Question: I'm having a problem with this tutorial: <URL>
Indeed, I encounter this error when I try to execute this code:
'''
import numpy as np
import cv2
img = cv2.imread("onepoint.png", 0)
canny_img = cv2.Canny(img,150,200)
ret,thresh = cv2.threshold(canny_img,127,255,0)
contours,hierarchy = cv2.findContours(thresh, 1, 2)
cnt = contours[0]
M = cv2.moments(cnt)
print M
'''
Here is the error:
'''
File "contours.py", line 13, in <module>
contours,hierarchy = cv2.findContours(thresh, 1, 2)
ValueError: too many values to unpack
'''
I do not understand why this error occurs. I understand that 'cv2.findContours (thresh, 1, 2)' returns to me 3 "arrays", but why? If a person at the kindness to explain to me I am a taker :(
I'm trying to frame the words of this image:

I'm totally new to OpenCV, I guess you'll understand,
Thank in advance
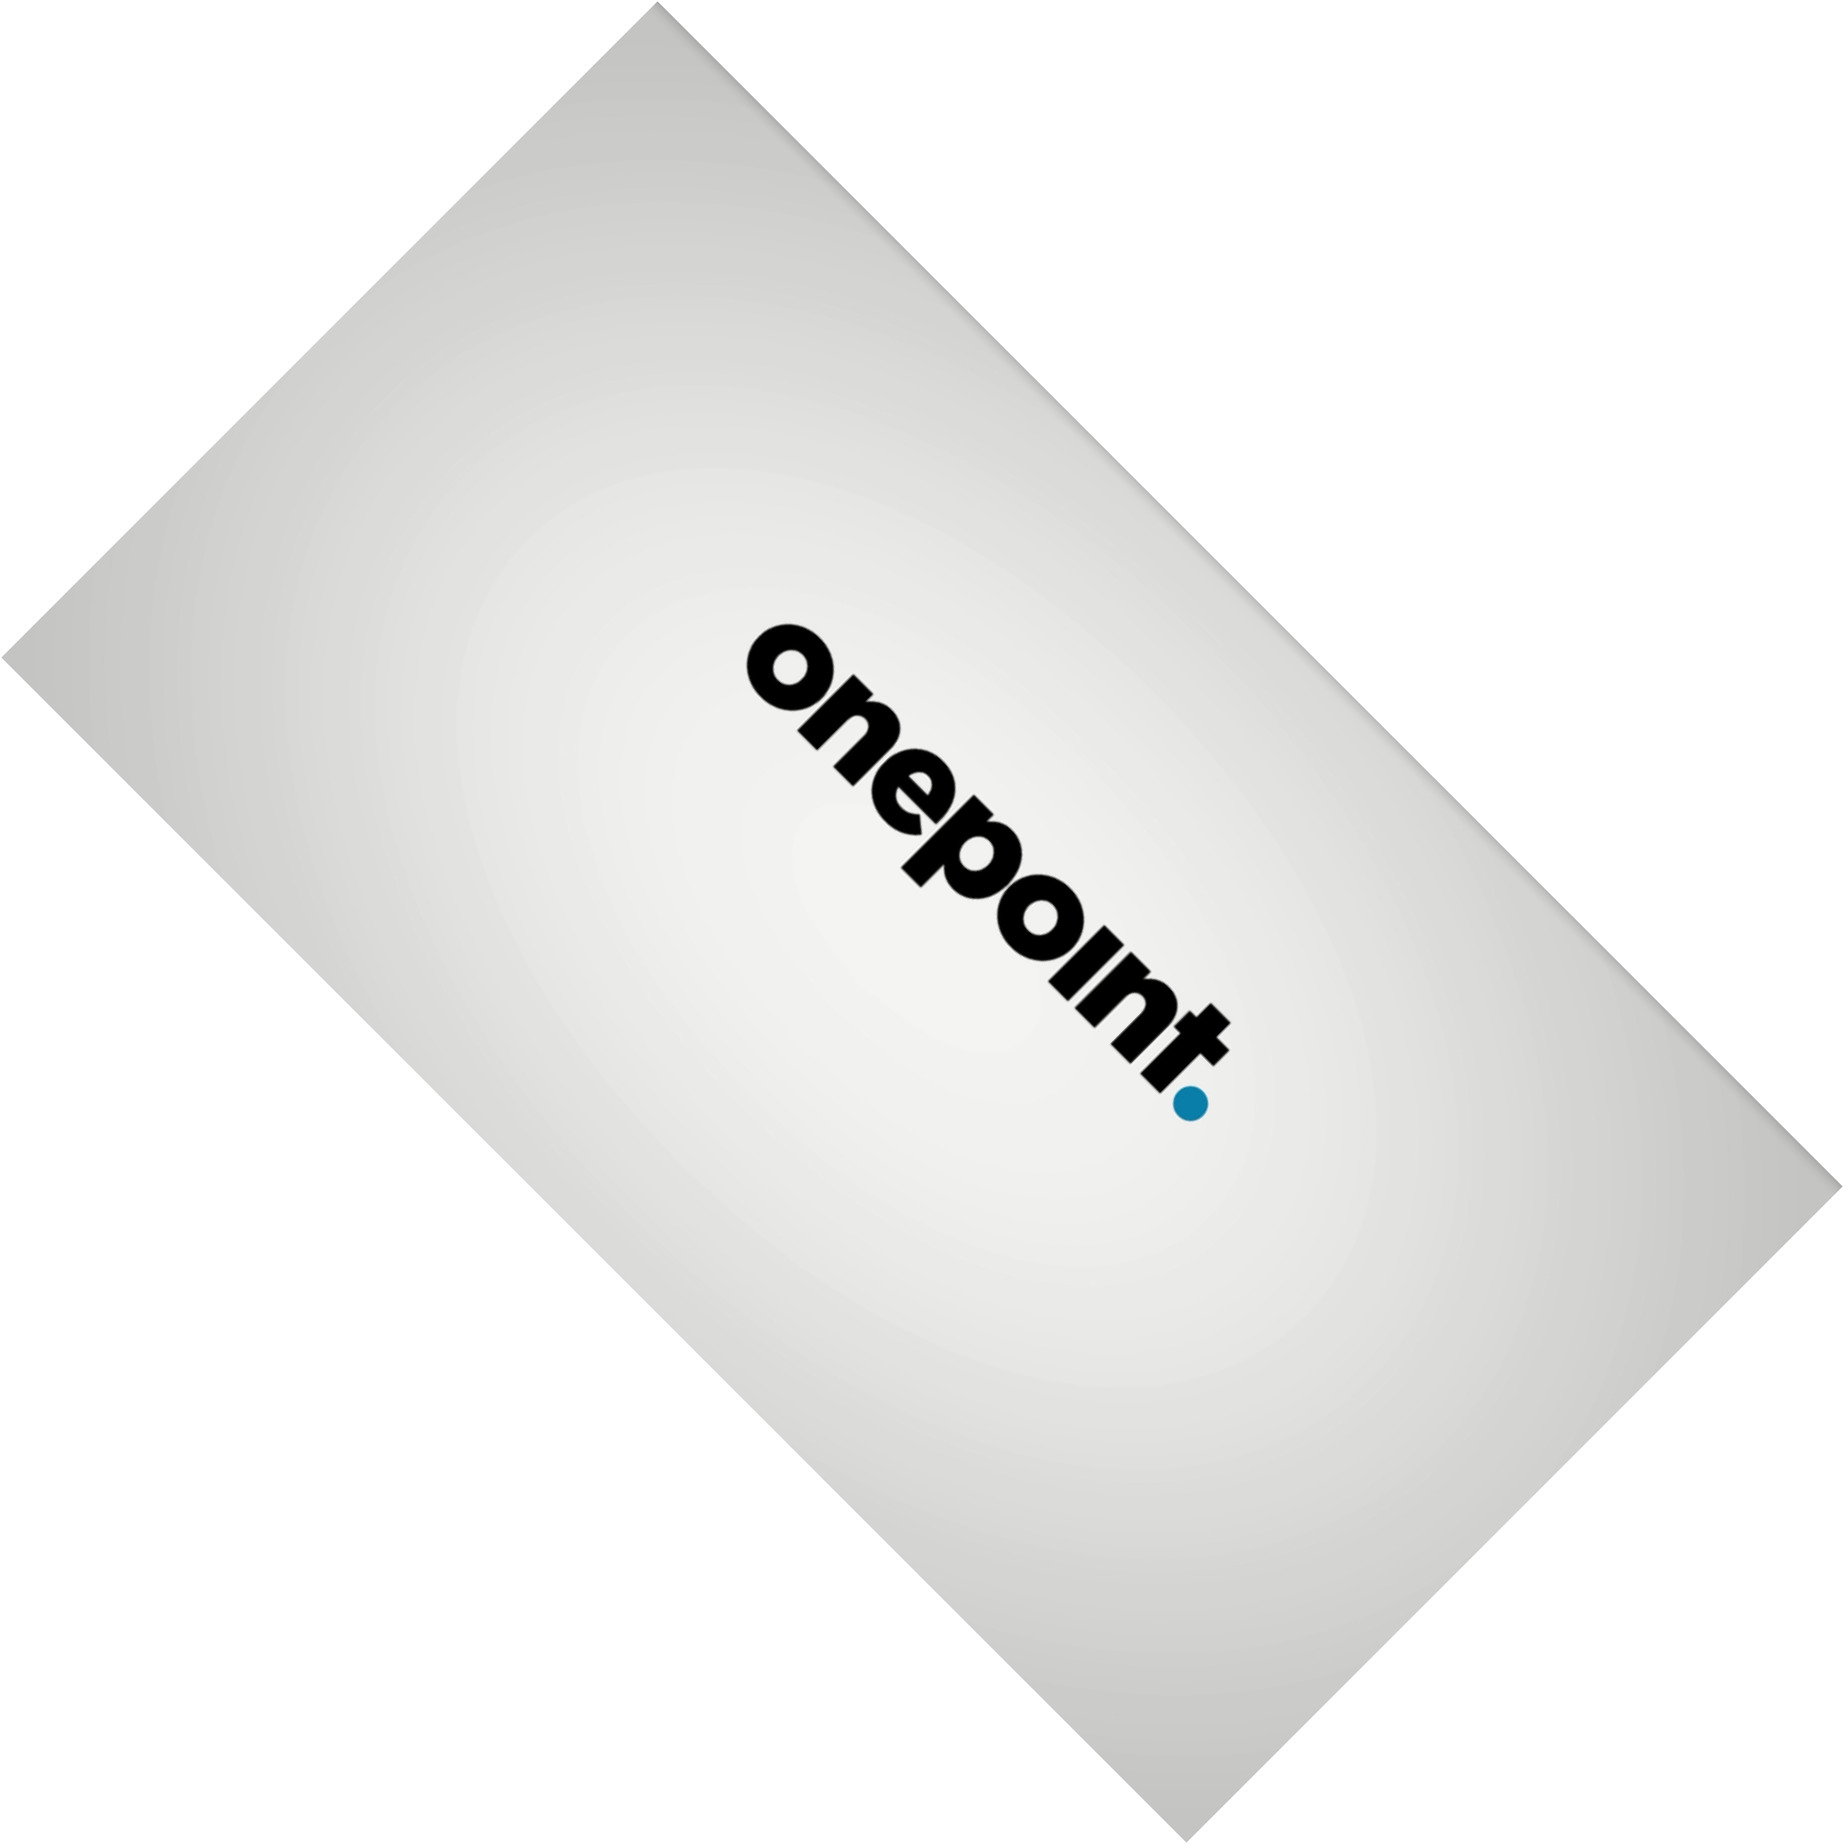
Answer: You'll need to change it to
'''
im, contours,hierarchy = cv2.findContours(thresh, 1, 2)
'''
Or, if you only care about the contours:
'''
(_, contours, _) = cv2.findContours(thresh, 1, 2)
'''
The function has changed in 'OpenCV 3'.